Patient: sex F, age 78
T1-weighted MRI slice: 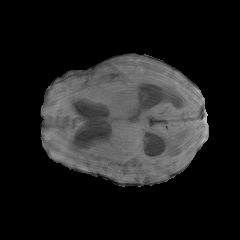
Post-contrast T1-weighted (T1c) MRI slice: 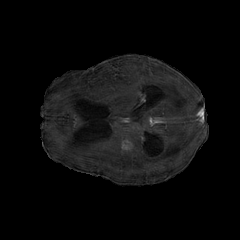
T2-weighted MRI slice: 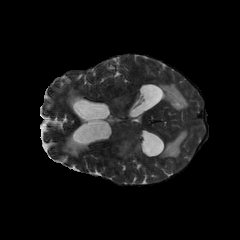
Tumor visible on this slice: yes
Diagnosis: Glioblastoma, IDH-wildtype
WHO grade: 4